Question: I use XCode 6.2 and created a new blank single page application. I changed the target to 7.0 and run it in a 'iPhone5 7.1'simulator. The result is the following:

I did not change anything. When I launch on a 8.0 simulator the app launches in full screen.
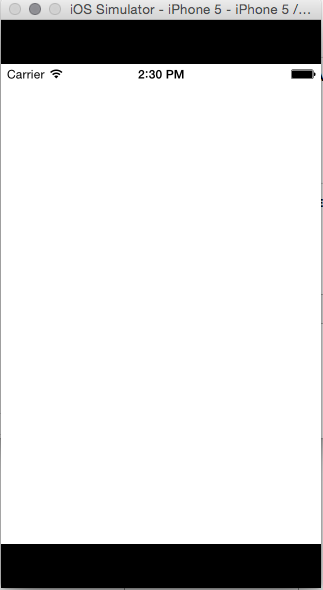
Answer: You should use LaunchImage. You can set it from project settings->General tab.